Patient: sex M, age 72
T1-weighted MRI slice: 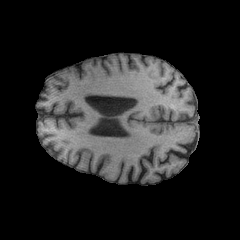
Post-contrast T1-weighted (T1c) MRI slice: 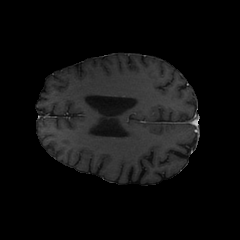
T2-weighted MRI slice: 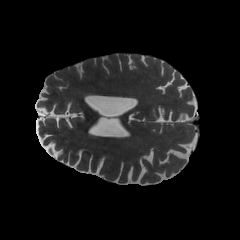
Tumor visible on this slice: no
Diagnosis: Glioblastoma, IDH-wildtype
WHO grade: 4